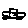
Label: car